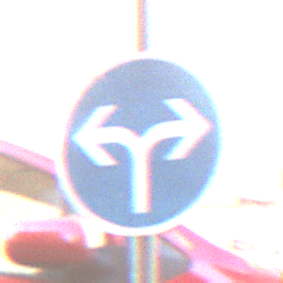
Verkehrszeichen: VorgeschriebeneFahrtrichtungRechtsOderLinks
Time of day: MorningAfternoon
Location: Outdoor (Urban)
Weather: Clear
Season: NotSpecified
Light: Natural